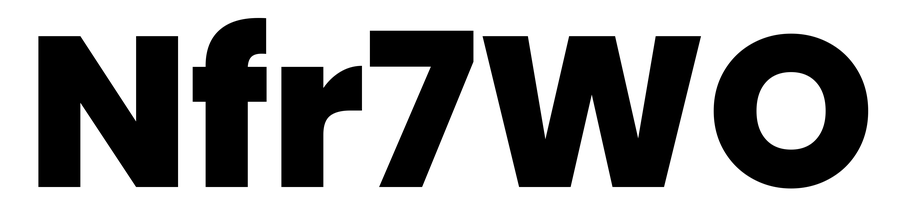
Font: Poppins-ExtraBold